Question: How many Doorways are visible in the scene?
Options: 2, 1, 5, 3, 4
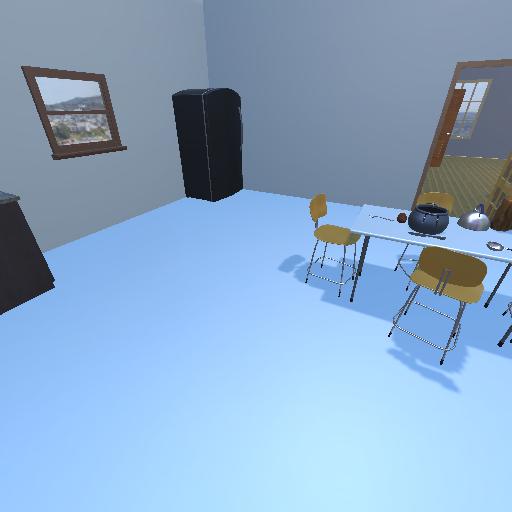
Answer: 2